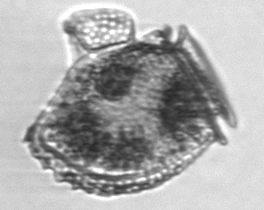
Label: Dinophysis_norvegica